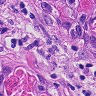
Metastatic tissue present: yes